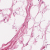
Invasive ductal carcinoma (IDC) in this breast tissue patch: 0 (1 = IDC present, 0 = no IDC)